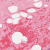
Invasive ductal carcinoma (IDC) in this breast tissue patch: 0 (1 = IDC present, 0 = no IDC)